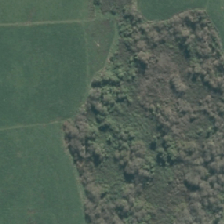
Land cover: deciduous_hardwood